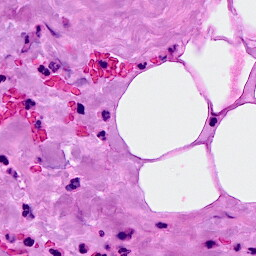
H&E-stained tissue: Breast